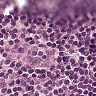
Metastatic tissue present: no